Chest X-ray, PA view. Patient: 41 years old, sex F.
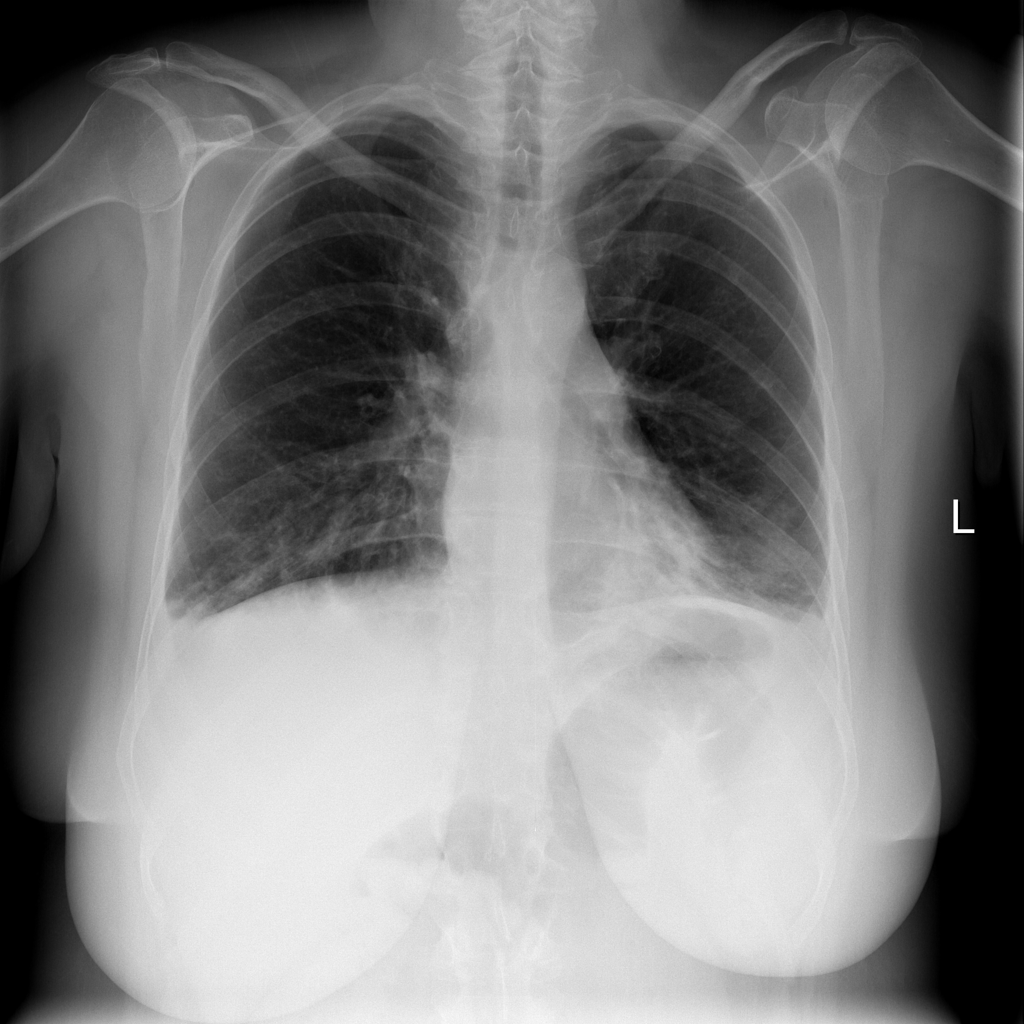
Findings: Infiltration